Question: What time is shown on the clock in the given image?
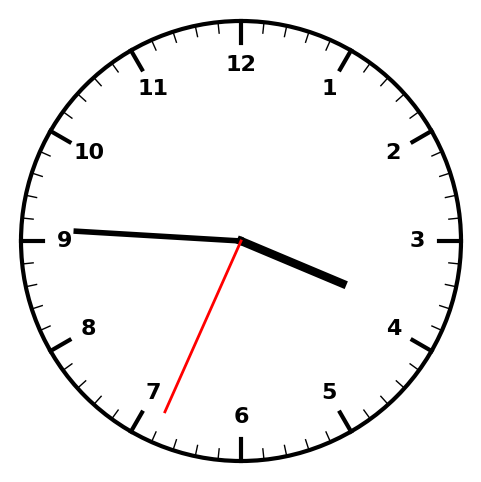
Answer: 03:45:34